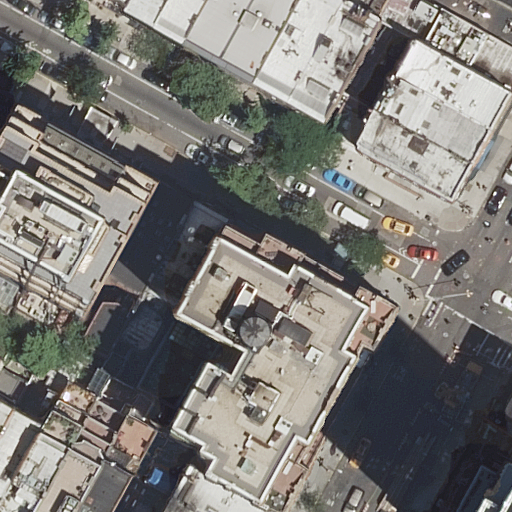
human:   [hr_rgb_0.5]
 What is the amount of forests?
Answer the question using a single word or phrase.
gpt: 0

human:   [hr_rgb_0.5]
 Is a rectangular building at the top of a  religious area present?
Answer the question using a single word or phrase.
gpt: no

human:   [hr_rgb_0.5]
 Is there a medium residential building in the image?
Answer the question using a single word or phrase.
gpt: yes

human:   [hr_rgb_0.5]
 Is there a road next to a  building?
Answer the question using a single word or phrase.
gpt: yes

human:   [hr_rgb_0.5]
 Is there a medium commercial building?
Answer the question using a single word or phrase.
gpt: no

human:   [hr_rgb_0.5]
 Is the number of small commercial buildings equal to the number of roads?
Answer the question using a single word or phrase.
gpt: no

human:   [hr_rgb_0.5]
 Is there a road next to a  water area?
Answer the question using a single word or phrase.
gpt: no

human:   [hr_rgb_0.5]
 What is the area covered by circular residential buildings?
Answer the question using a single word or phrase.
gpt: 0m2

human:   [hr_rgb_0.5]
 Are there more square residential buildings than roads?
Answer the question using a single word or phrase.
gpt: no

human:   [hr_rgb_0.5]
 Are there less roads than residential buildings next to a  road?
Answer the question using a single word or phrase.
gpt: yes

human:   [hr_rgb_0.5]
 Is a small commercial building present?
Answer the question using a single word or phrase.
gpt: no

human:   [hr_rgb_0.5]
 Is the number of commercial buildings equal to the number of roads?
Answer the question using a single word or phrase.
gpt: no

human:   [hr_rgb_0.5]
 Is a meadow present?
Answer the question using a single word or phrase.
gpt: no

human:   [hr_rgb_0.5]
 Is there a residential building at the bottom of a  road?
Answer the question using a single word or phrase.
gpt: yes

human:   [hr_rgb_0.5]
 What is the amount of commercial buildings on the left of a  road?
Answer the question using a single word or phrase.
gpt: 0

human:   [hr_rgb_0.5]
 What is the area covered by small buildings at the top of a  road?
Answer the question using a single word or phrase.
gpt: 270m2

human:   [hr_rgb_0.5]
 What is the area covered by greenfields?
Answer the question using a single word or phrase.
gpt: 0m2

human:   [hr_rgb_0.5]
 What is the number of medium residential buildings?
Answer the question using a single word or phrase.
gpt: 14

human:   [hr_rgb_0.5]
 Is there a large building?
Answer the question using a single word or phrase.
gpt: yes

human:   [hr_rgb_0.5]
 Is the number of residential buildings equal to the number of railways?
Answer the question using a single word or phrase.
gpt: no

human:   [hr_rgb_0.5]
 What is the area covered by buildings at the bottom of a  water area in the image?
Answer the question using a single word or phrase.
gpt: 0m2

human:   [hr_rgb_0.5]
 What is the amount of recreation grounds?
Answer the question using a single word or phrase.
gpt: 0

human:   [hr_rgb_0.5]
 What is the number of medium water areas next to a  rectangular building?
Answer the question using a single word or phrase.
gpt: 0

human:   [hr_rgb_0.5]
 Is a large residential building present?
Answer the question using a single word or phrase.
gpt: yes

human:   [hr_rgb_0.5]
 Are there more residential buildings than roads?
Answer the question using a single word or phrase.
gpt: yes

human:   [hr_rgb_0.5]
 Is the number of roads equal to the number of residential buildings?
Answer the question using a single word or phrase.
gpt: no

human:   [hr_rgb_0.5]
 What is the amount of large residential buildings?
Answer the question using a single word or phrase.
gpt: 2

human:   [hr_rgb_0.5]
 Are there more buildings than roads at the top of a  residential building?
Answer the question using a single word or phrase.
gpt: yes

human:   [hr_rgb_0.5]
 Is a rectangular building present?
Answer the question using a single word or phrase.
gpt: yes

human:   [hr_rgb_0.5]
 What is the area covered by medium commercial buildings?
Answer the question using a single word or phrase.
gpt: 0m2

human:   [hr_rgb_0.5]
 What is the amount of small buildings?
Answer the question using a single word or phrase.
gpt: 13

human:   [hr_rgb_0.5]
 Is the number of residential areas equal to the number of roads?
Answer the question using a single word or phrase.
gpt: no

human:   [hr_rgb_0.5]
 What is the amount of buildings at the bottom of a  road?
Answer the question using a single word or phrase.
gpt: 14

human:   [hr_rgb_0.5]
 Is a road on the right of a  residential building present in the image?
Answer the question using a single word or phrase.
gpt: yes

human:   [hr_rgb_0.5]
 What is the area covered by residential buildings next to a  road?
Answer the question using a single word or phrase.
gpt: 5647m2

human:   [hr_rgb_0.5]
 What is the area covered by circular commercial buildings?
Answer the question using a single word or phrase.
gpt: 0m2